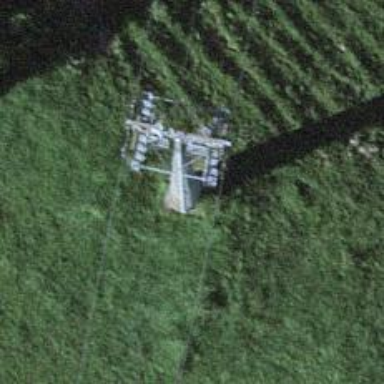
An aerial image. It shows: Pylon for aerialway.